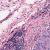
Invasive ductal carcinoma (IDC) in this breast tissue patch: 0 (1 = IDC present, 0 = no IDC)